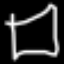
Label: square